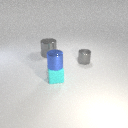
small gray metal cylinder in front of large gray metal cylinder